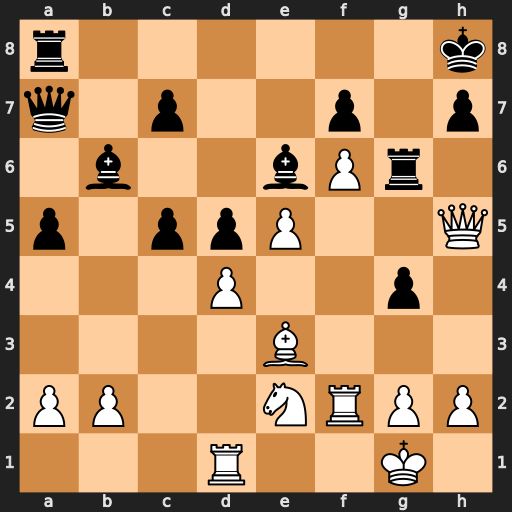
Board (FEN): r6k/q1p2p1p/1b2bPr1/p1ppP2Q/3P2p1/4B3/PP2NRPP/3R2K1
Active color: w
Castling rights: -
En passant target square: -
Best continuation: Nf4 cxd4 Nxg6+ fxg6 Qh6